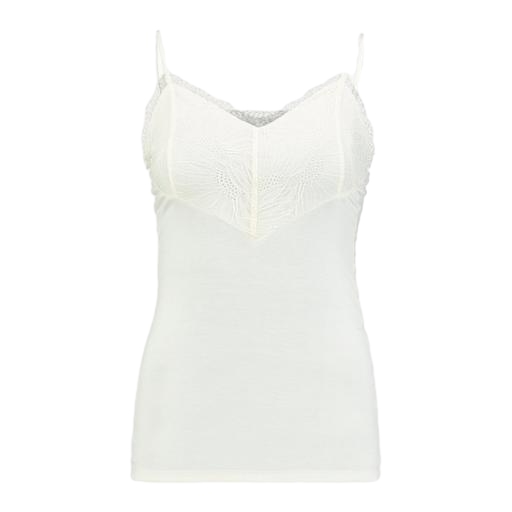
white camisole, white camisole top, white vest top lace, white background